Question: my 'div' has different 'border-top' color than its 'left' and 'right' border.
Example:
'''
div{
width: 100px; height: 100px;
border-top: blue 20px solid;
border-left: red 20px solid;
border-right: red 20px solid;
}
'''
But the corner of the border become tringle-shaped as shown in left-image below:

I want the 'border-top' to span full width like the right-image above.
Any trick to solve this?
Thanks
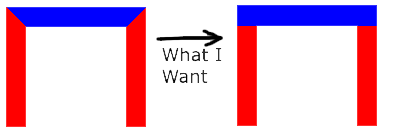
Answer: This would gove you the desired result:
HTML
'''
<div id="a"><div id="b"></div></div>
'''
CSS
'''
div#a {
border-top: blue 20px solid;
width: 140px;
}
div#b {
height: 100px;
border-left: red 20px solid;
border-right: red 20px solid;
}
'''